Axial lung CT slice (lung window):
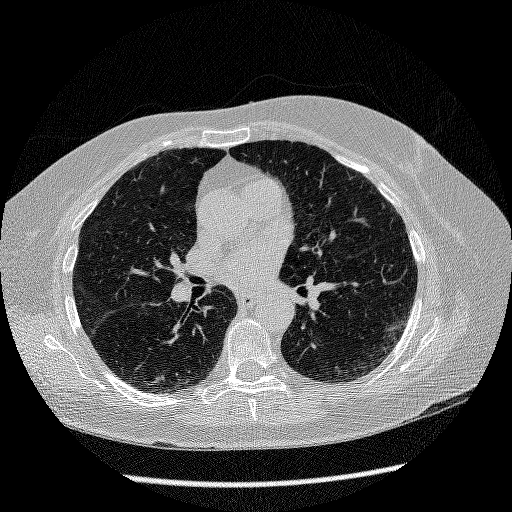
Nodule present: no